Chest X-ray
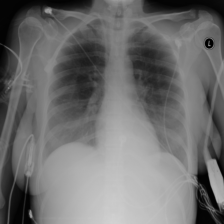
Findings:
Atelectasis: negative
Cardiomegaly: negative
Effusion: positive
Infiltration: negative
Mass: negative
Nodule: negative
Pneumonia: negative
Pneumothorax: negative
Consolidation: positive
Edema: negative
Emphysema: negative
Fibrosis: negative
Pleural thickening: negative
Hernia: negative